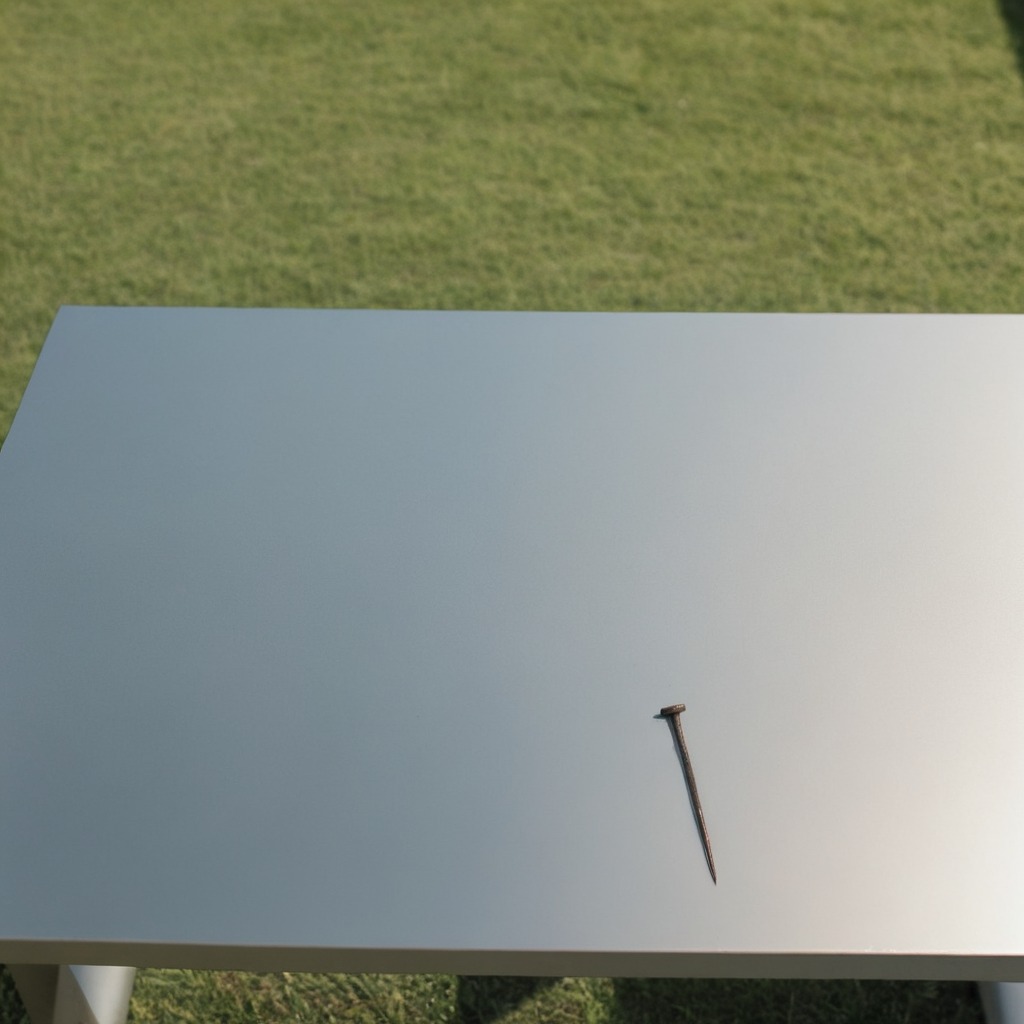
An iron nail is lying on a clean utility table in a temporary outdoor tool station.